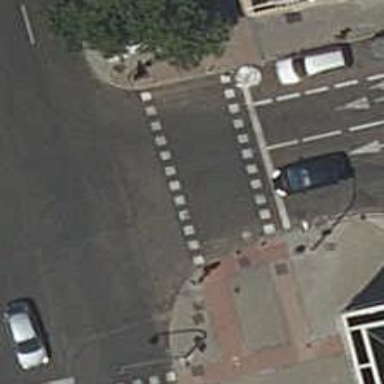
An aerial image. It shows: Road crossing with traffic signals.